Question: I want to programatically retrieve File Version information from Assembly Information window in C# code. So that I can do my further work based on that info. I have given a picture which info I want to retrieve

So any one have idea how do I retrieve this info???
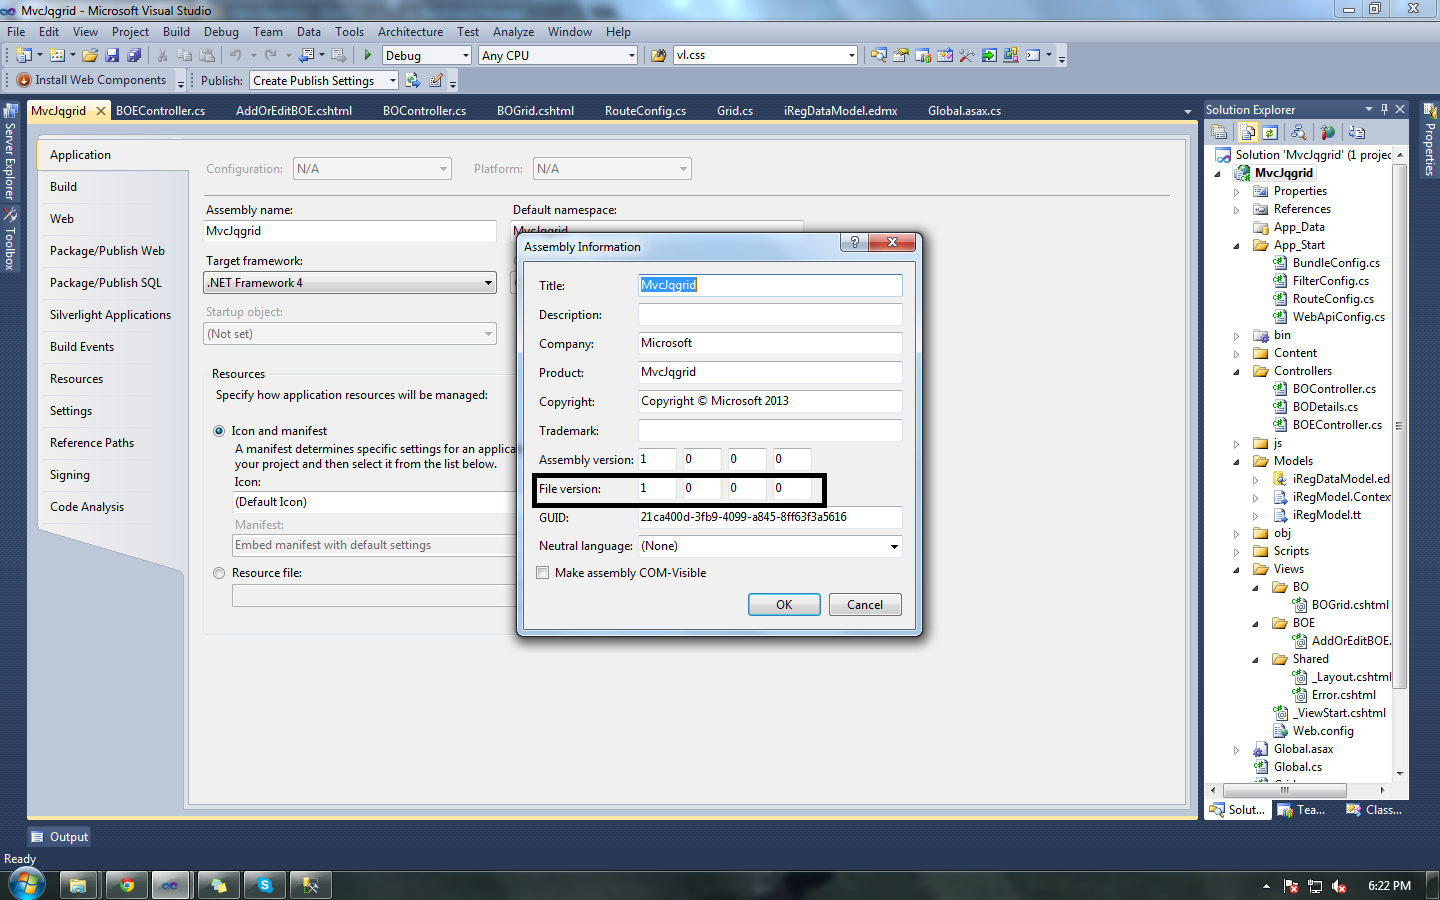
Answer: You can use:
'''
FileVersionInfo.GetVersionInfo(Assembly.GetExecutingAssembly().Location).FileVersion;
'''